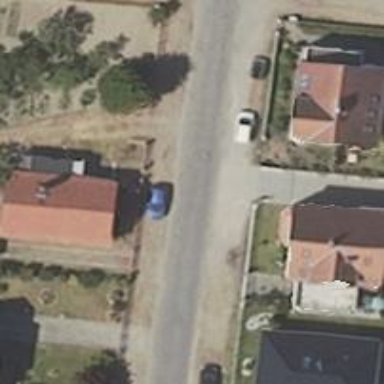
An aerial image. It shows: Asphalt road in residential area.